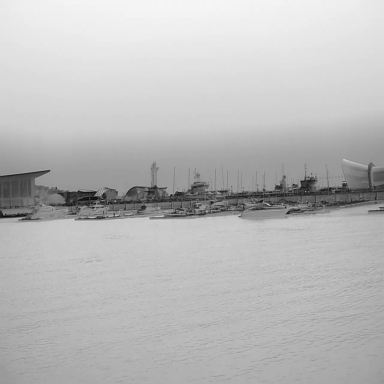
There are 19 objects shown in the infrared image, including six canoes, two liners, and 11 container_ships.